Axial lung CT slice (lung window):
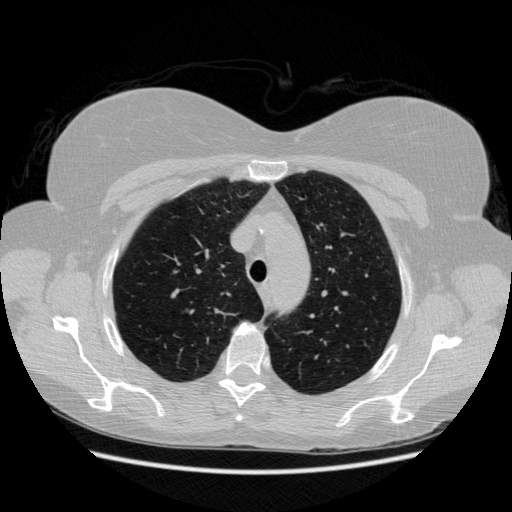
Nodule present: no